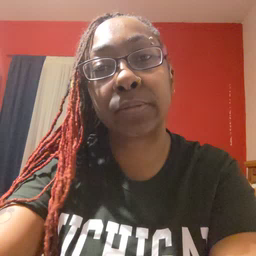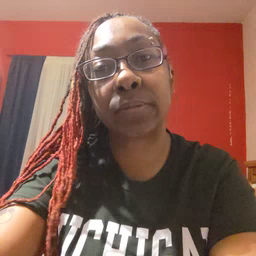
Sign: wolf